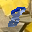
Label: 8